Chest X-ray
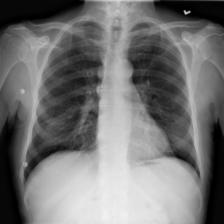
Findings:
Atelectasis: negative
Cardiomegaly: negative
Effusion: negative
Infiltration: negative
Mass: negative
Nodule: negative
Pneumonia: negative
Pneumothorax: negative
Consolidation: negative
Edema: negative
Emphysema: negative
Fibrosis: negative
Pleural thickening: negative
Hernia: negative